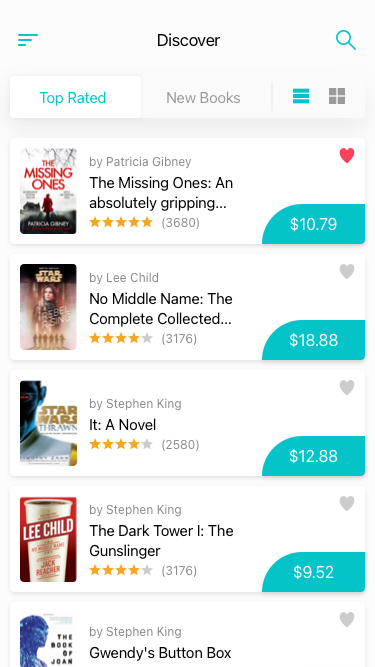
Text in this UI design:
Discover
Top Rated
New Books
The Missing Ones: An absolutely gripping…
by Patricia Gibney
$10.79
(3680)
No Middle Name: The Complete Collected… Jack Reacher Short Stories
by Lee Child
$18.88
(3176)
It: A Novel
by Stephen King
$12.88
(2580)
The Dark Tower I: The Gunslinger
by Stephen King
$9.52
(3176)
Gwendy's Button Box
by Stephen King